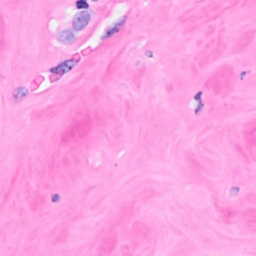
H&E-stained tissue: Breast